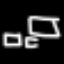
Label: square